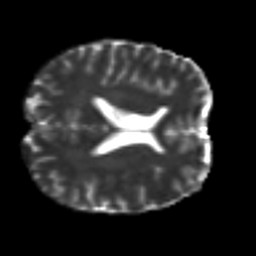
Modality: T2w
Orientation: axial
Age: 47
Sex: male
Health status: healthy
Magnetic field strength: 3 T
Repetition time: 8.4 s
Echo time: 0.0926 s